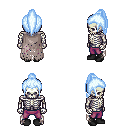
a pixel art fantasy rpg character, male body template, skeleton, gray tattered cape, magenta pants, white cyan long topknot hairstyle, black shoes, four views (front, back, left, right), 2x2 character sprite sheet, small pixel art, hard edges, no anti-aliasing